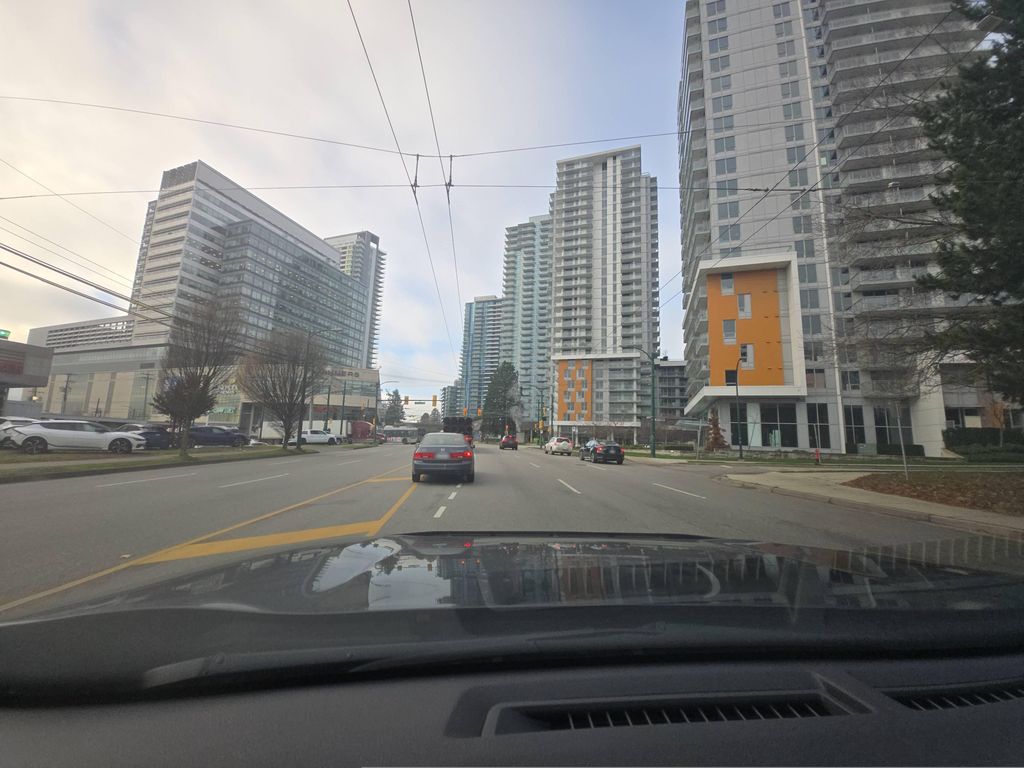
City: vancouver